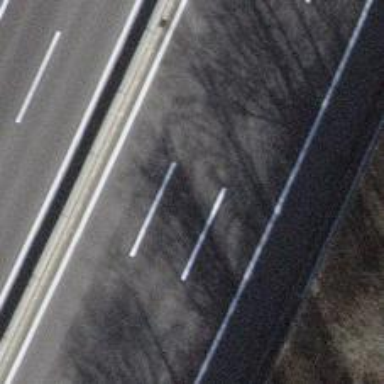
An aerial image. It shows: Motorway.